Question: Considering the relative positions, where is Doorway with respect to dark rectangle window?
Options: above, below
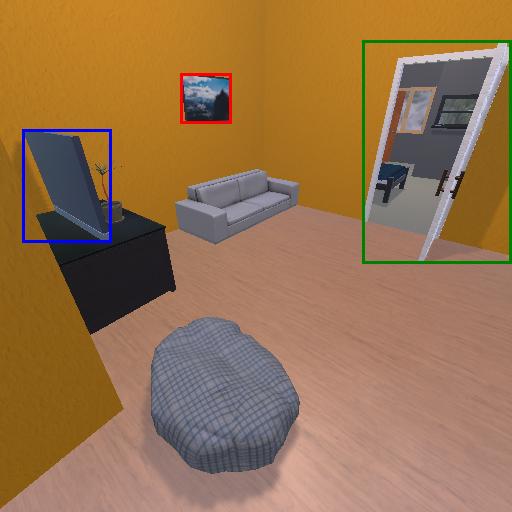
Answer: above